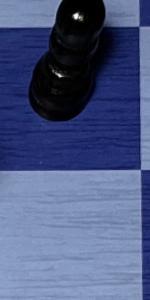
Label: Empty